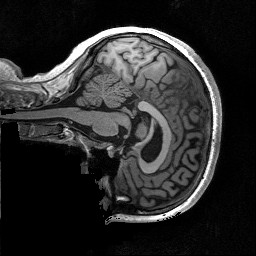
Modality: T1w
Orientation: sagittal